Aerial crown-view tile of a tropical tree (Barro Colorado Island, Panama), acquired 20240611:
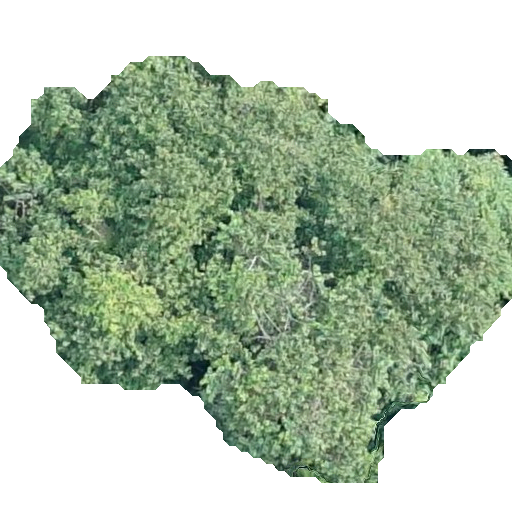
Species: Hieronyma alchorneoides
GBIF accepted scientific name: Hieronyma alchorneoides
Crown area: 237.868 m²